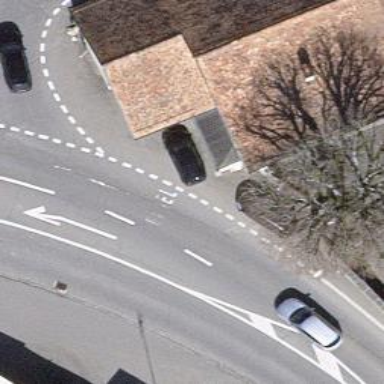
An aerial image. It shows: Bus stop with platform for public transport.